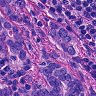
Metastatic tissue present: yes